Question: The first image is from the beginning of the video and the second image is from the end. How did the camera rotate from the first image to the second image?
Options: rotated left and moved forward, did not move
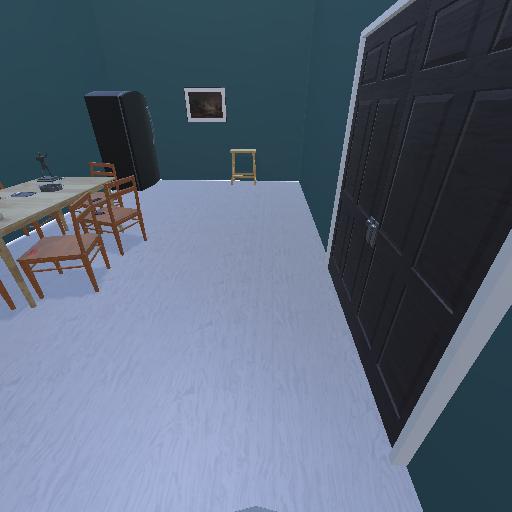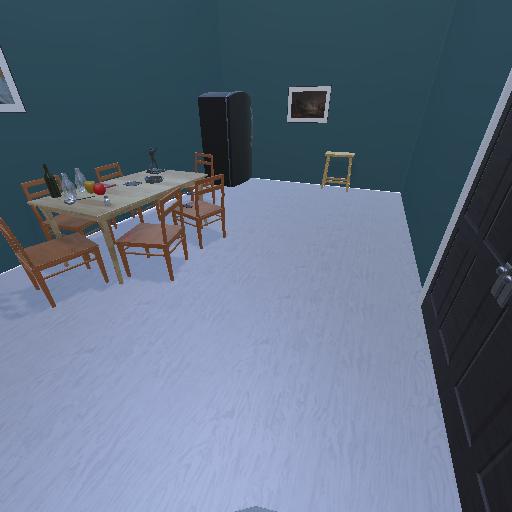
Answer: rotated left and moved forward